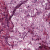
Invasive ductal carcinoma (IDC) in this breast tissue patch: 0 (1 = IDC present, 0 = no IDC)